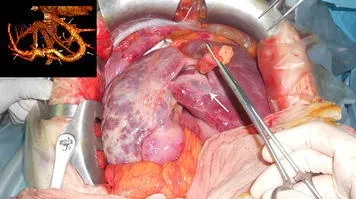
White arrow hepatic veins and shunt in front of the round ligament blue arrow portal system.
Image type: medical_photograph (other_medical_photograph)